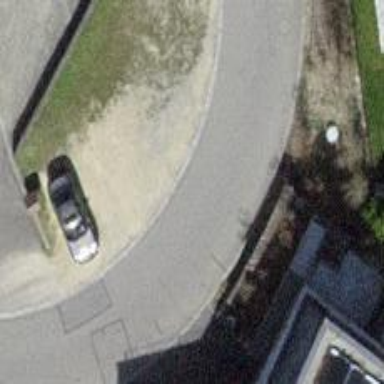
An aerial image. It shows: Residential road with asphalt surface and no sidewalk.